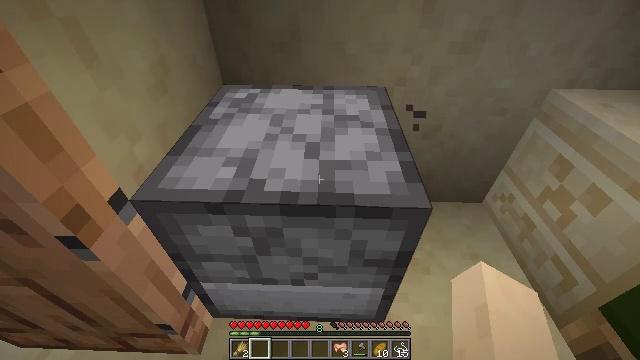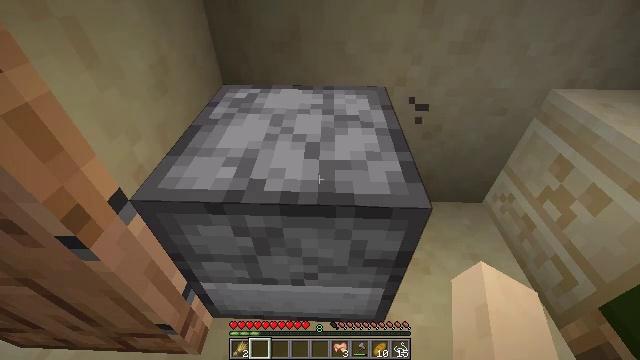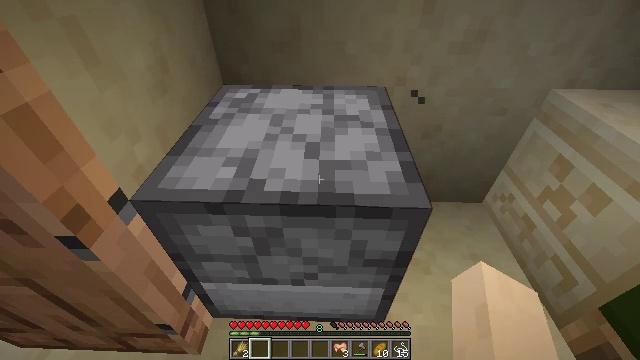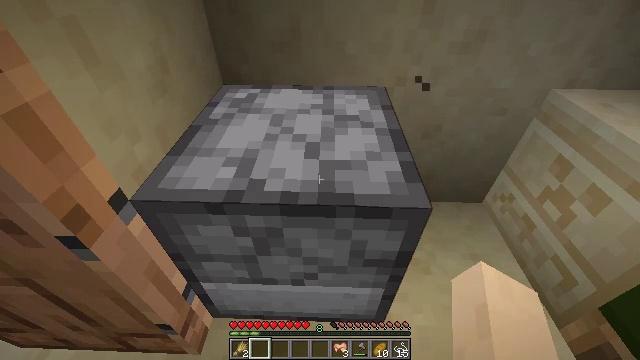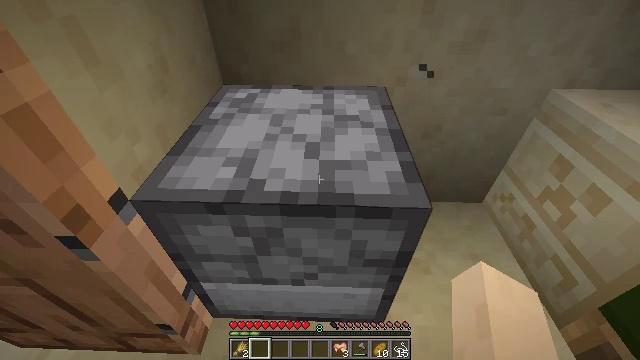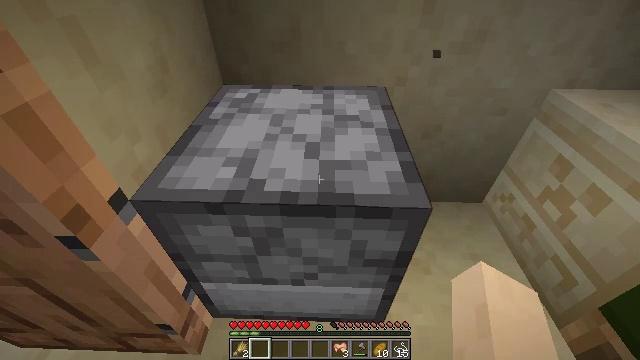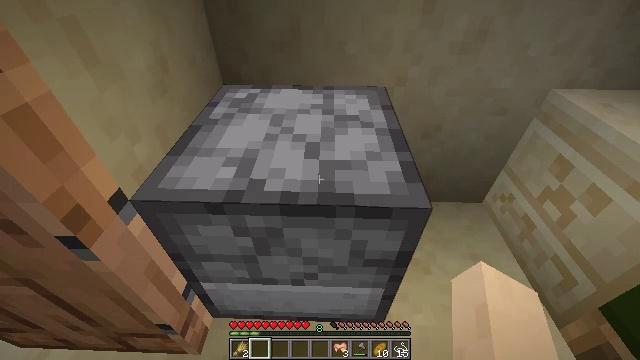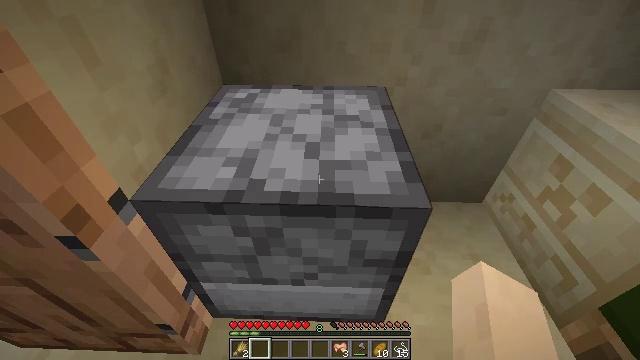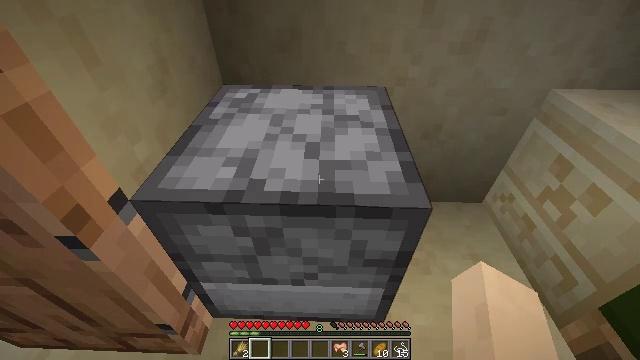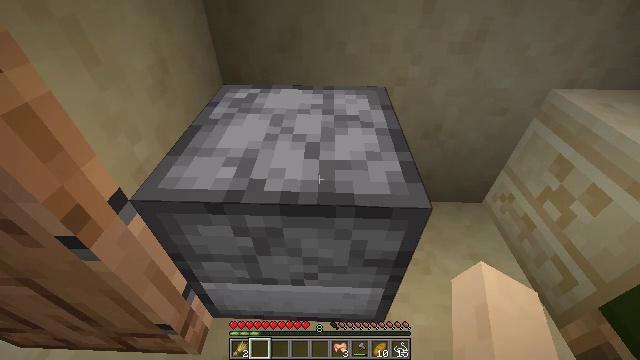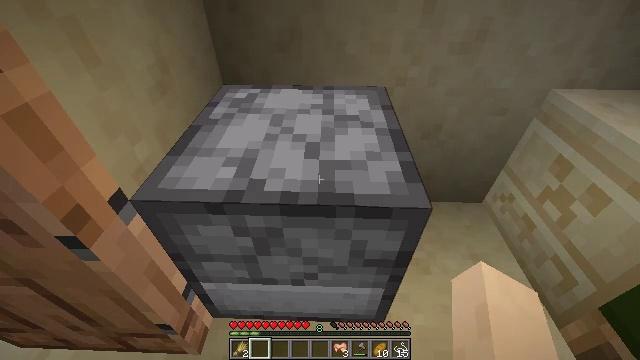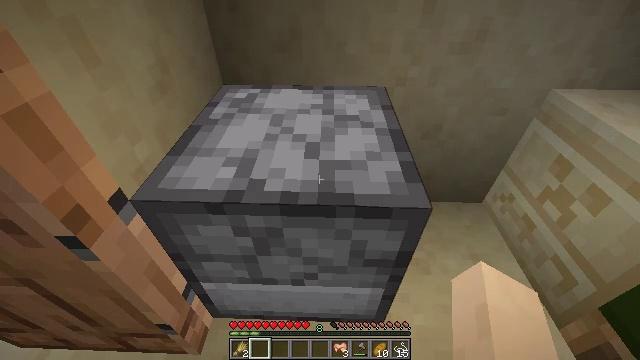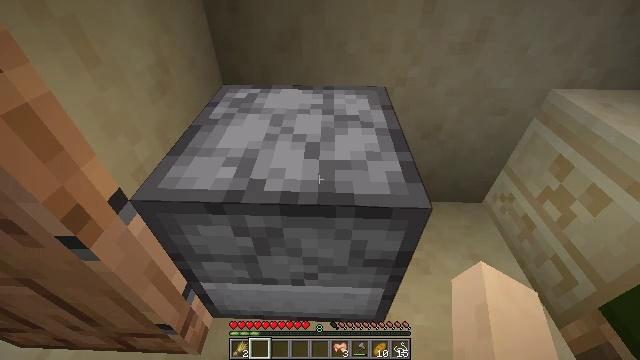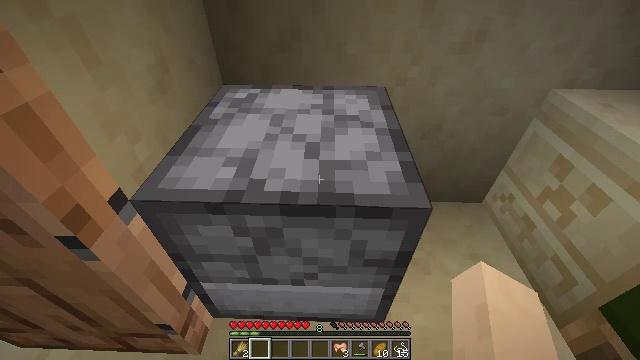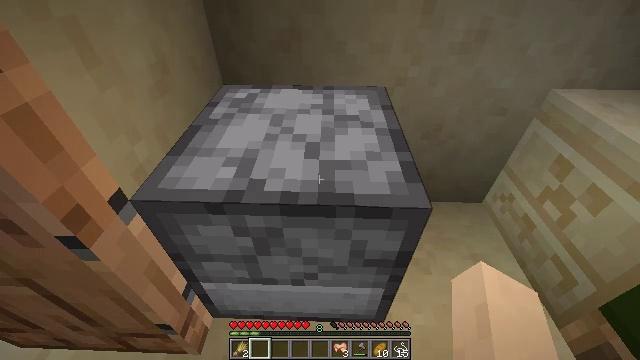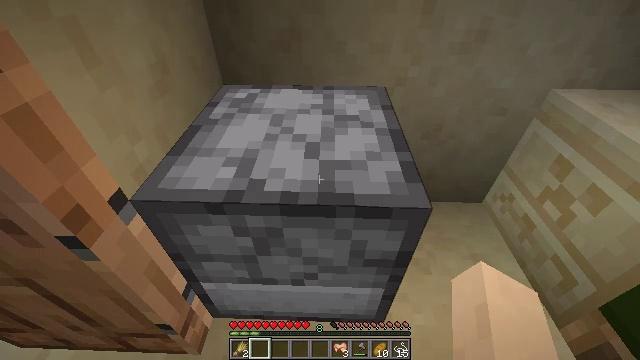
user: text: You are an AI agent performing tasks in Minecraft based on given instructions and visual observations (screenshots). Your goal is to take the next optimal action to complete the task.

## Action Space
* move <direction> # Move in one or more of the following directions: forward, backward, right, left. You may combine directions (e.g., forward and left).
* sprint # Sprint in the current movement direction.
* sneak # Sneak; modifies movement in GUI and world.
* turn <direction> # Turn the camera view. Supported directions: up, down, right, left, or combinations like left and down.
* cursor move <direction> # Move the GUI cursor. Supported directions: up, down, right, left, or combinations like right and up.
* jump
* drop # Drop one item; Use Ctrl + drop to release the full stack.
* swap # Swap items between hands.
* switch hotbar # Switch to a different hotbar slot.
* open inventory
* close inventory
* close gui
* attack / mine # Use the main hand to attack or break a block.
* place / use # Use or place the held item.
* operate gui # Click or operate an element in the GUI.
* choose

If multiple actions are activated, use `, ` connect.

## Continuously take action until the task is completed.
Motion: motion action
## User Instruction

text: Smelt a cooked rabbit with a furnace.
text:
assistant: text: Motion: no_op
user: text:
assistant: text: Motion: no_op
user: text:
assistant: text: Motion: no_op
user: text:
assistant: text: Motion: no_op
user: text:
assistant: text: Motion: no_op
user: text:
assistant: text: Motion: no_op
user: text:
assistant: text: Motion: no_op
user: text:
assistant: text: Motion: no_op
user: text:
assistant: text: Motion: no_op
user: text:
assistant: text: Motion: no_op
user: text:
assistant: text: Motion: no_op
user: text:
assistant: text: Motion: no_op
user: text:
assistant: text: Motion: no_op
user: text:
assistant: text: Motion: no_op
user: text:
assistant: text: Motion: no_op
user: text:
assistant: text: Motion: no_op
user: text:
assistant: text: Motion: no_op
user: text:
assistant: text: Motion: no_op
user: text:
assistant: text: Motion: no_op
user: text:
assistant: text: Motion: no_op
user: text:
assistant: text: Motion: no_op
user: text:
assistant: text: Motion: no_op
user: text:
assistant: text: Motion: no_op
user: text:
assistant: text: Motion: no_op
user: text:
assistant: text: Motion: no_op
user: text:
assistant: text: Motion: no_op
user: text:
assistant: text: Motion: no_op
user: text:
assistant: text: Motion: no_op
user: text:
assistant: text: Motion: no_op
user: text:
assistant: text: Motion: no_op